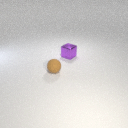
small brown rubber sphere in front of small purple metal cube